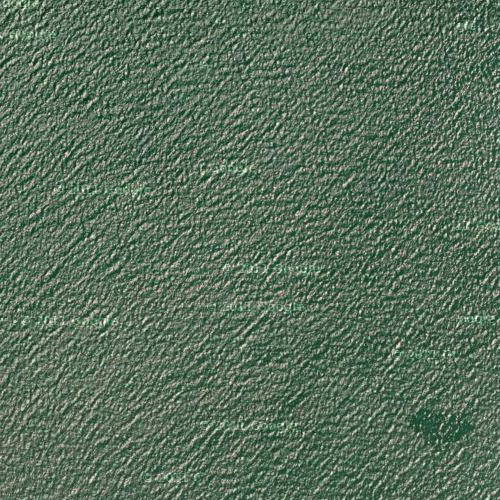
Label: sydney